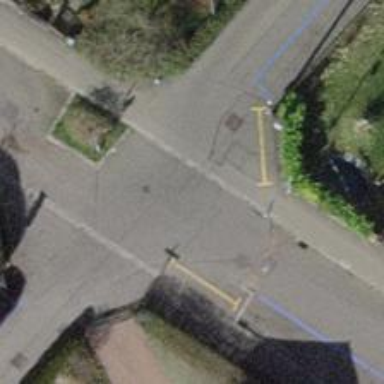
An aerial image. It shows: Unmarked crossing with traffic calming table.